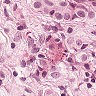
Metastatic tissue present: yes